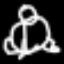
Label: frog